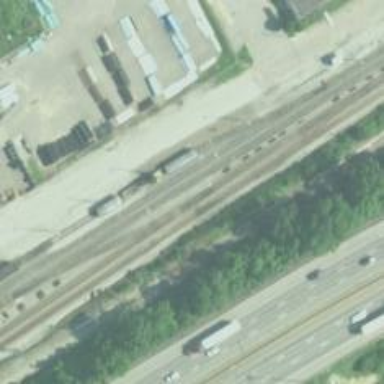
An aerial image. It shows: Railway yard in service.